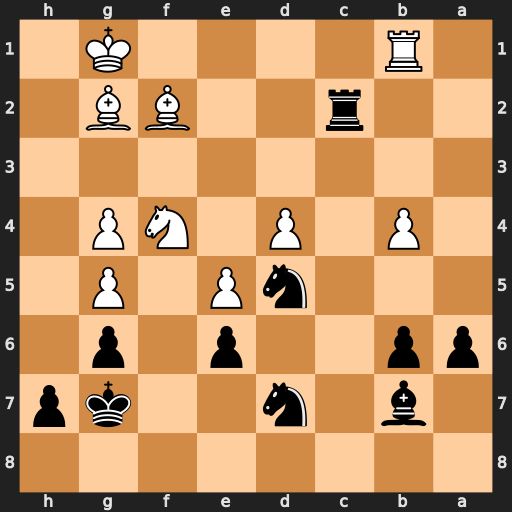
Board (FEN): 8/1b1n2kp/pp2p1p1/3nP1P1/1P1P1NP1/8/2r2BB1/1R4K1
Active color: b
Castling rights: -
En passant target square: -
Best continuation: Nxf4 Bxb7 Nh3+ Kh2 Nxf2